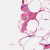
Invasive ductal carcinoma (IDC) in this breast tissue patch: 0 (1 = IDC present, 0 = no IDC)